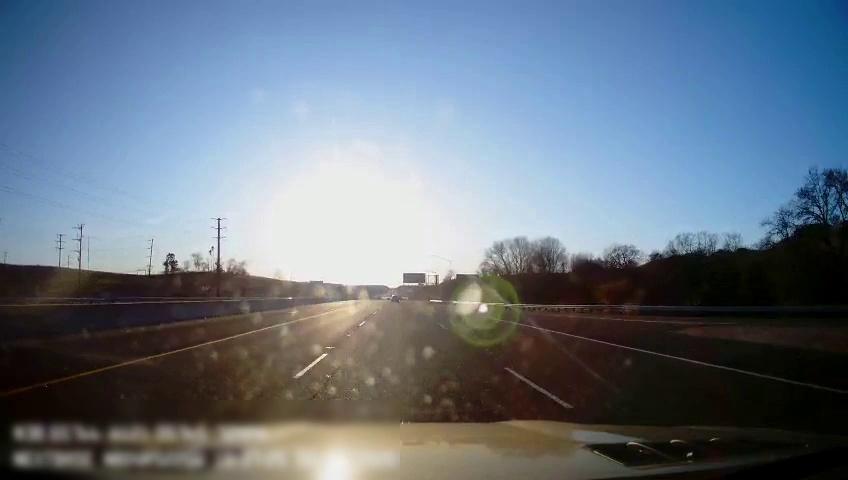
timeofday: Day
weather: Sunny
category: Drivable Space
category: Lanes | Alternate Lane
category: Lanes | Alternate Lane
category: Lanes | Current Lane
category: Lanes | Current Lane
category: Lanes | Alternate Lane
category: Traffic | Signs